Brain MRI, modality: hrT2
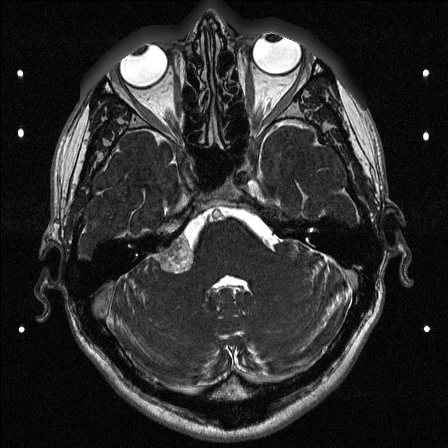